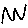
Label: zigzag